Question: Whenever I generate a signed in Android Studio, by default it gives the name as app-release.apk...
Can we do any settings so that it should prompt and ask me the name which need to be assigned to the apk(the way it do in eclipse)
What I do is - rename the apk after it generated.
This doesn't give any errors but is there any genuine way so that i can do any changes in settings to get a prompt.
Note::
while generating apk android studio is giving me a prompt to select the location(only)
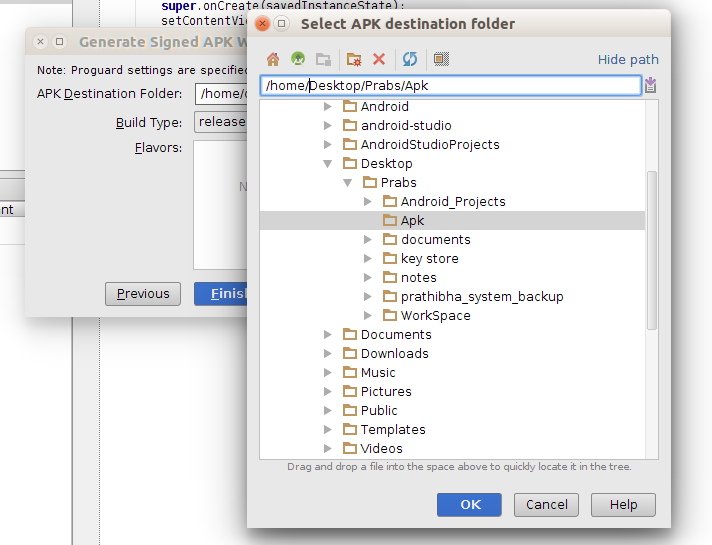
Answer:
Now add this in your in your project while make sure you have checked the of your project like 'release or Debug'
so here I have set my build variant as 'release' but you may select as Debug as well.
'''
buildTypes {
release {
minifyEnabled false
proguardFiles getDefaultProguardFile('proguard-android.txt'), 'proguard-rules.pro'
signingConfig getSigningConfig()
applicationVariants.all { variant ->
variant.outputs.each { output ->
def date = new Date();
def formattedDate = date.format('yyyyMMddHHmmss')
output.outputFile = new File(output.outputFile.parent,
output.outputFile.name.replace("-release", "-" + formattedDate)
//for Debug use output.outputFile = new File(output.outputFile.parent,
// output.outputFile.name.replace("-debug", "-" + formattedDate)
)
}
}
}
}
'''
> You may Do it With different Approach Like this
'''
defaultConfig {
applicationId "com.myapp.status"
minSdkVersion 16
targetSdkVersion 23
versionCode 1
versionName "1.0"
setProperty("archivesBaseName", "COMU-$versionName")
}
'''
Using Set property method in build.gradle
Hope It will solve your problem :)
> A New approach to handle this added recently by google update
<URL>
'''
// If you use each() to iterate through the variant objects,
// you need to start using all(). That's because each() iterates
// through only the objects that already exist during configuration time--
// but those object don't exist at configuration time with the new model.
// However, all() adapts to the new model by picking up object as they are
// added during execution.
android.applicationVariants.all { variant ->
variant.outputs.all {
outputFileName = "${variant.name}-${variant.versionName}.apk"
}
}
'''
> Renaming .aab bundle
This is nicely <URL>
'''
tasks.whenTaskAdded { task ->
if (task.name.startsWith("bundle")) {
def renameTaskName = "rename${task.name.capitalize()}Aab"
def flavor = task.name.substring("bundle".length()).uncapitalize()
tasks.create(renameTaskName, Copy) {
def path = "${buildDir}/outputs/bundle/${flavor}/"
from(path)
include "app.aab"
destinationDir file("${buildDir}/outputs/renamedBundle/")
rename "app.aab", "${flavor}.aab"
}
task.finalizedBy(renameTaskName)
}
//@credit to David Medenjak for this block of code
}
'''
> Is there need of above code
Hope it will help you guys. :)